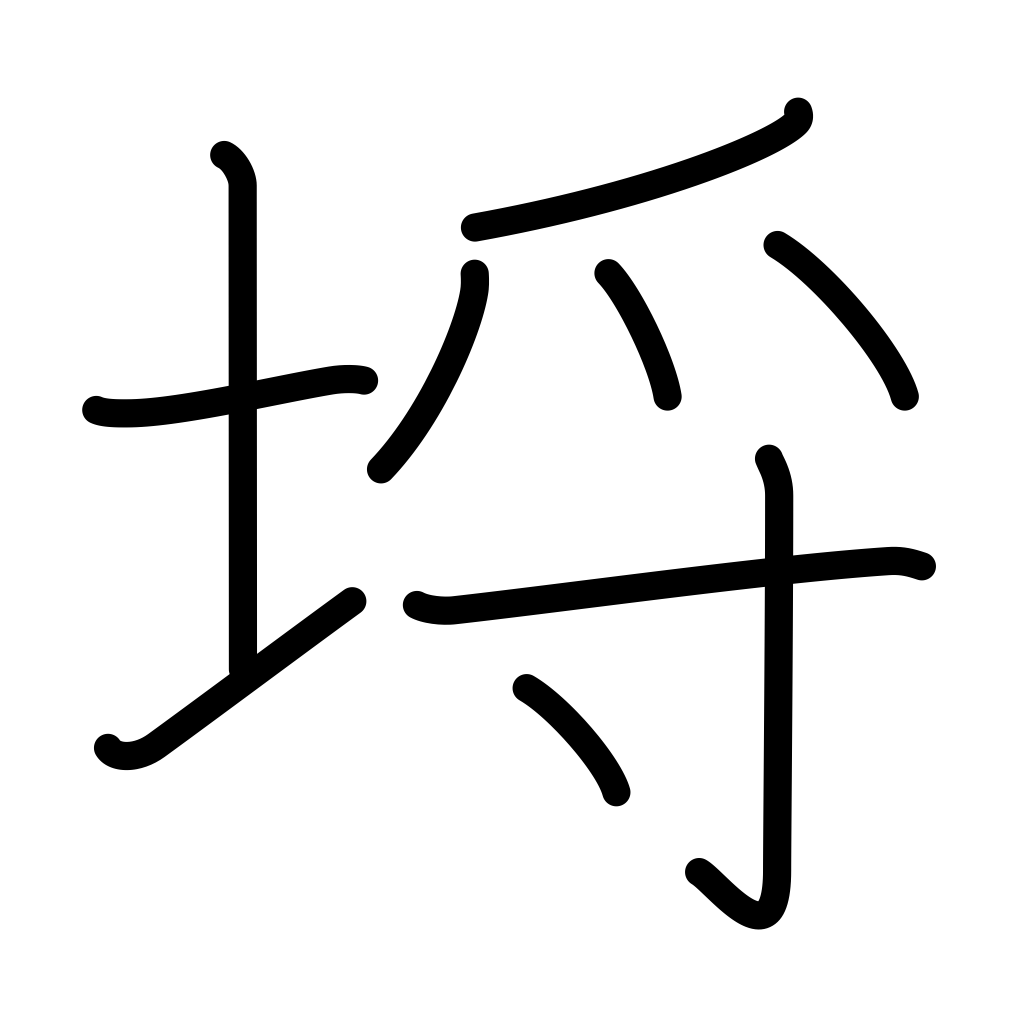
Meaning: picket, limits, be settled